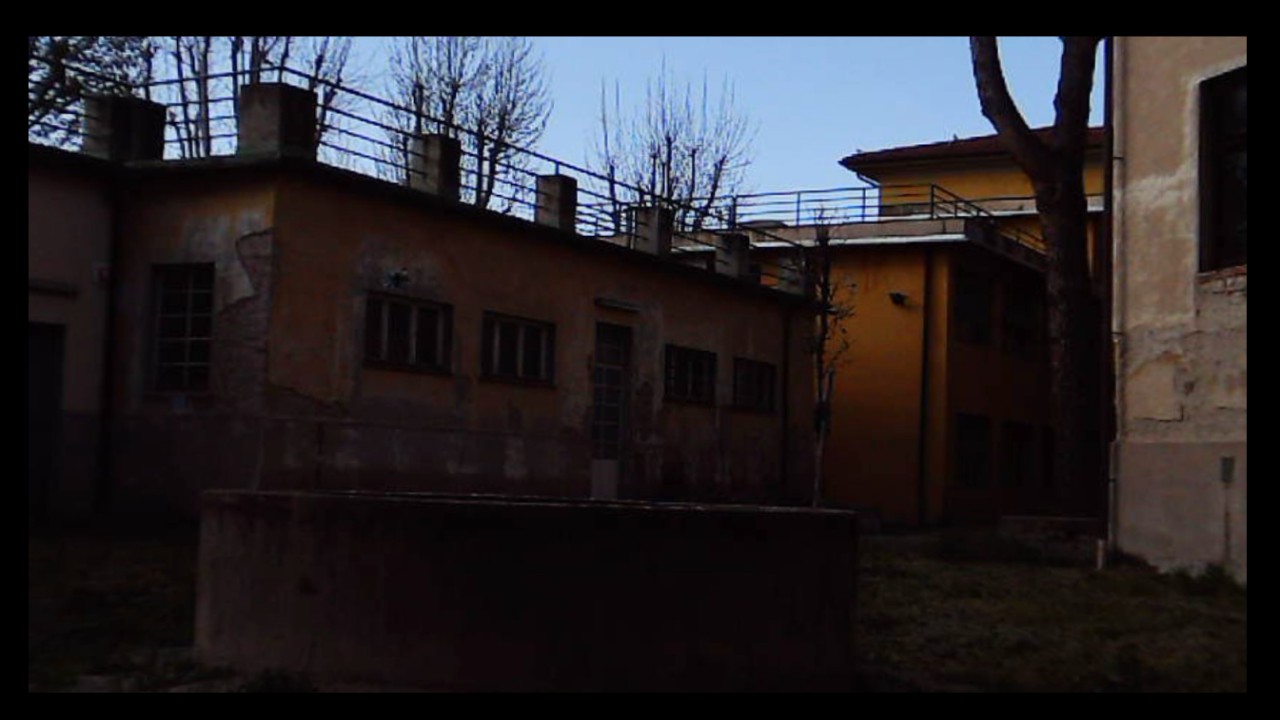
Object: Betafpv air75